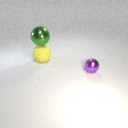
small purple metal sphere to the right of large yellow rubber sphere